Current action and preconditions to check: trajectory_clear

Your task: For each precondition in the list above, predict whether it will hold at this action.

Consider the current scene as observed from the mobile robot's camera, and analyze the predicted future states of all dynamic agents (e.g., people, animals, vehicles, or any moving entities) within the NEXT SECOND.

IMPORTANT: Only answer "very likely" if you are absolutely certain—based on strong, clear evidence—that a dynamic agent will violate the precondition in the predicted future state. Do NOT answer "very likely" for unlikely, ambiguous, or low-probability risks.

Ask yourself for each precondition: Is there a high probability, with clear and convincing evidence, that the predicted future states of any dynamic agent will interfere with the predicted future state of the currently executing action within the NEXT SECOND, causing that precondition to fail?

Assess the risk level based on these predictions. Use "likely" or "very likely" if motions create a clear risk of interference.

Use "neutral" or "improbable" if agents are nearby but their predicted paths are clearly diverging or non-conflicting.

Failure Risk Categories: "very improbable", "improbable", "neutral", "likely", "very likely"

Answer Format: Output ONLY the probability_of_failure value from these categories: "very improbable", "improbable", "neutral", "likely", "very likely"

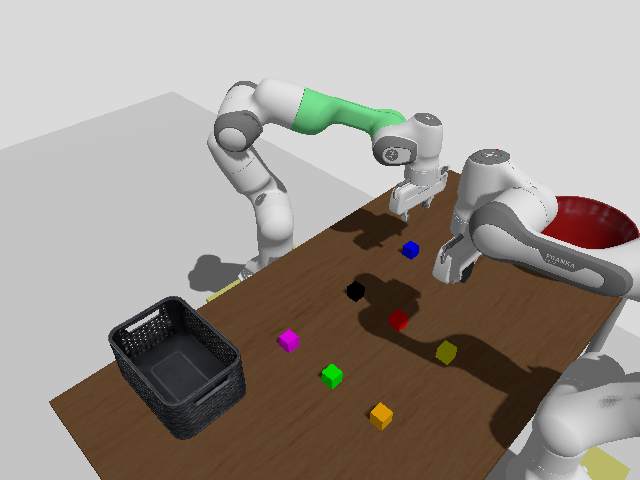

Answer: very improbable